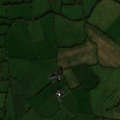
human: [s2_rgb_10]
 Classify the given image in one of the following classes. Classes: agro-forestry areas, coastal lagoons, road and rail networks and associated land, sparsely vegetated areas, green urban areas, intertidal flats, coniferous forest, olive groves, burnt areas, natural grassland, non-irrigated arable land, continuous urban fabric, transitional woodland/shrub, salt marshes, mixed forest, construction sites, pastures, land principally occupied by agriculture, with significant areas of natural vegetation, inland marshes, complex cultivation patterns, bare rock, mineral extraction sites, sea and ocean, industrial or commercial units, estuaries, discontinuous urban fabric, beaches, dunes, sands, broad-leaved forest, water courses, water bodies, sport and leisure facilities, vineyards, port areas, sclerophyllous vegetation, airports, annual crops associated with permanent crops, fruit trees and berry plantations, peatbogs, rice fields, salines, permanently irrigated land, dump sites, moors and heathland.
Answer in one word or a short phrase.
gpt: non-irrigated arable land, pastures, transitional woodland/shrub